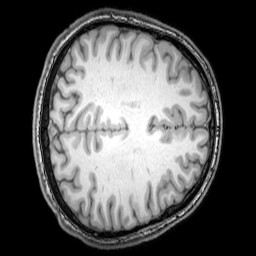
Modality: T1w
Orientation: axial
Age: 26
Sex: male
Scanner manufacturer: philips
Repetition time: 0.008267 s
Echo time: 0.00384 s